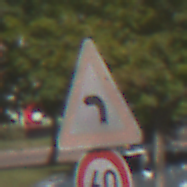
Verkehrszeichen: KurveLinks
Zusatzzeichen unten: Geschwindigkeit60
Umgebung: Outdoor, Urban
Tageszeit: Midday
Wetter: Clear
Licht: Natural
Jahreszeit: NotSpecified
Kontrast: HighContrast